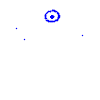
Particle: proton